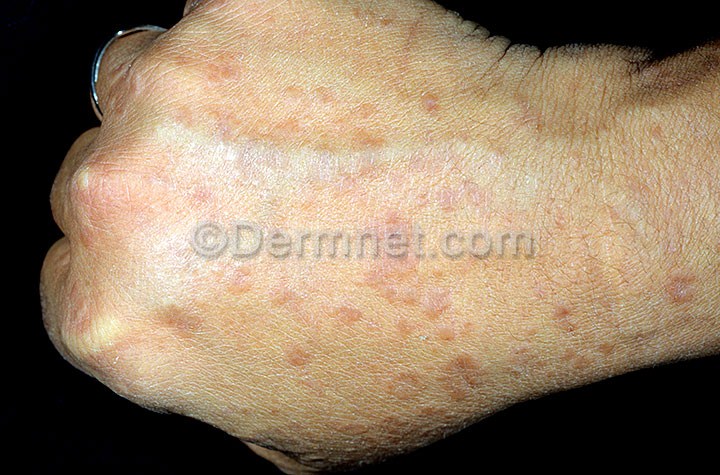
Disease: Systemic Disease